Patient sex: M
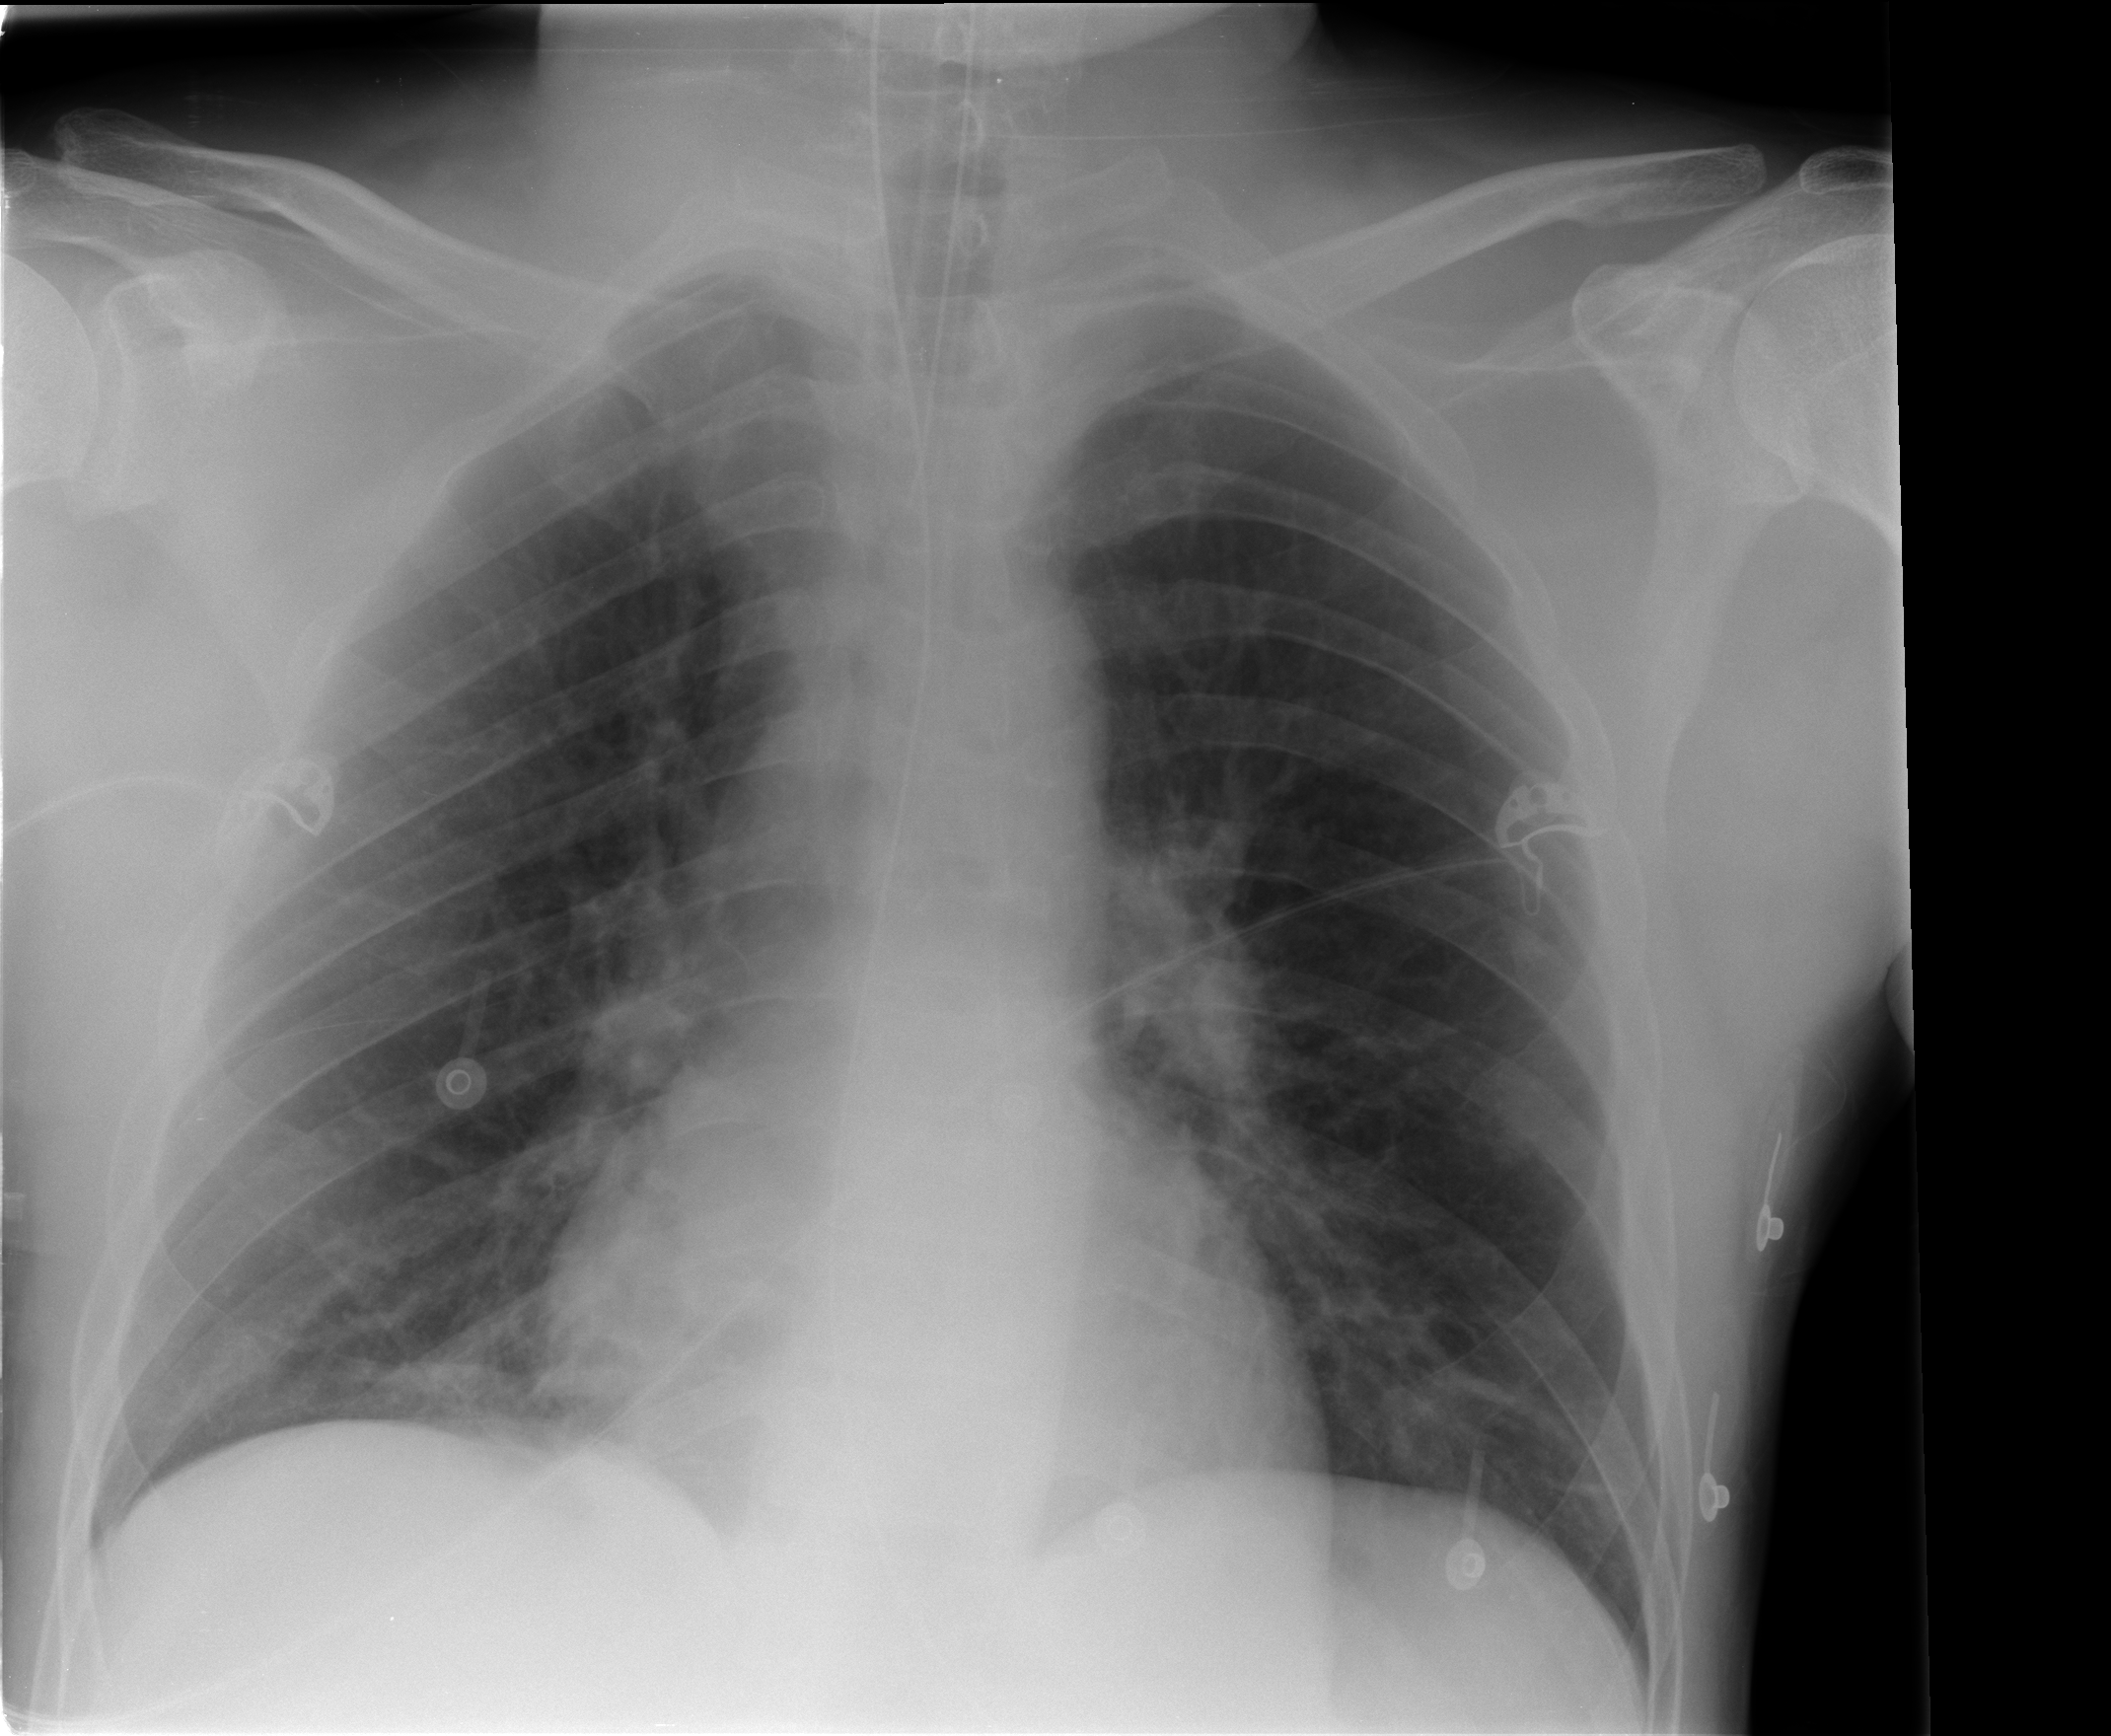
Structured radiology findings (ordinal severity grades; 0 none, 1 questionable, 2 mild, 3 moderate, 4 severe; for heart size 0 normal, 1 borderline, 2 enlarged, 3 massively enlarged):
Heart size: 0
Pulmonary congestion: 0
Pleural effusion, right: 0
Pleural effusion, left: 0
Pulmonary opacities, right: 0
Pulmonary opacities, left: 0
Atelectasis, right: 1
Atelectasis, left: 1